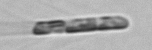
Label: Chaetoceros_subtilis